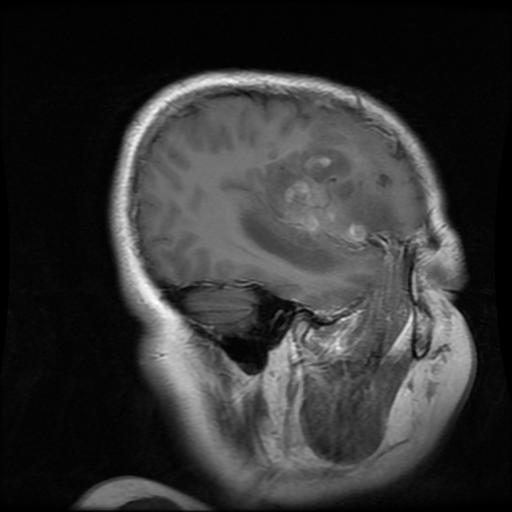
Label: glioma